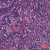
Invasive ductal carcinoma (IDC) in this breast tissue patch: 0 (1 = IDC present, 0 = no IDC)